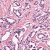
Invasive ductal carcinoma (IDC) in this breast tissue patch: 1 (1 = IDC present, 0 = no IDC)